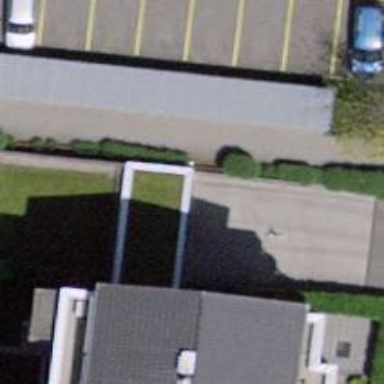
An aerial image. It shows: Parking entrance with concrete surface.